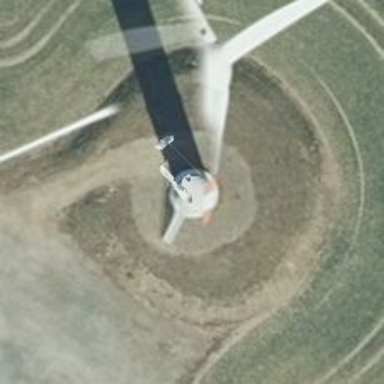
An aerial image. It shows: Wind generator powered by wind turbine.